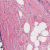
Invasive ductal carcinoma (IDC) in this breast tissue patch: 0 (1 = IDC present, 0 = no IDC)